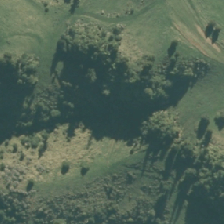
Land cover: indigenous_forest